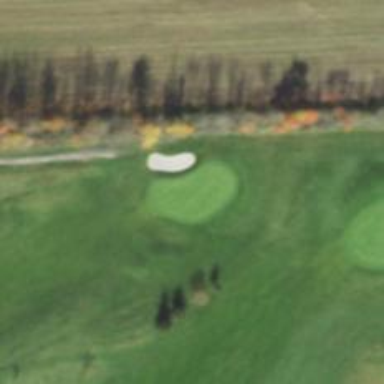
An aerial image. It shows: Golf hole.